Field crop: maize
Growth stage: 2
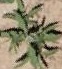
Species: atriplex